Field crop: maize
Growth stage: 2
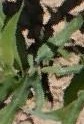
Species: maize